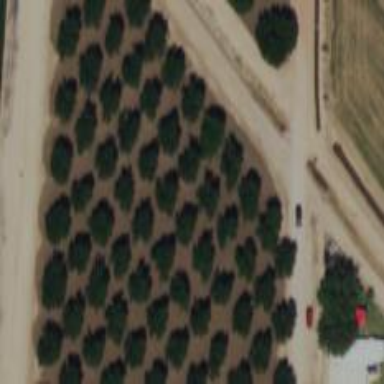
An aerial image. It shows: Orchard.